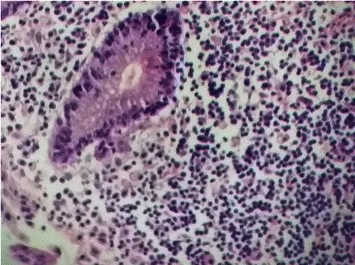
Histopathological examination of the colic mucosa showing an inflammatory aspect with regular glands.
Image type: pathology (h&e)